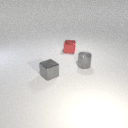
small gray metal cylinder to the right of small gray metal cube